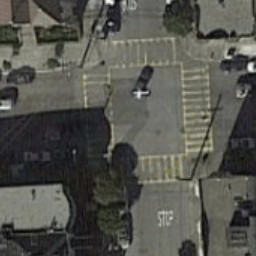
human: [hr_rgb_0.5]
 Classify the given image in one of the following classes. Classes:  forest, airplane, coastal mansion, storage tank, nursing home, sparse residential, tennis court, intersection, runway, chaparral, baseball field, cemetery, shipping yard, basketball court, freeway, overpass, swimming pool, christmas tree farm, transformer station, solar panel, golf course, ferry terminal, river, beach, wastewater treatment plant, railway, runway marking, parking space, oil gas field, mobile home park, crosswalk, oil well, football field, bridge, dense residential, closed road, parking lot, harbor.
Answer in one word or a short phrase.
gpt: crosswalk